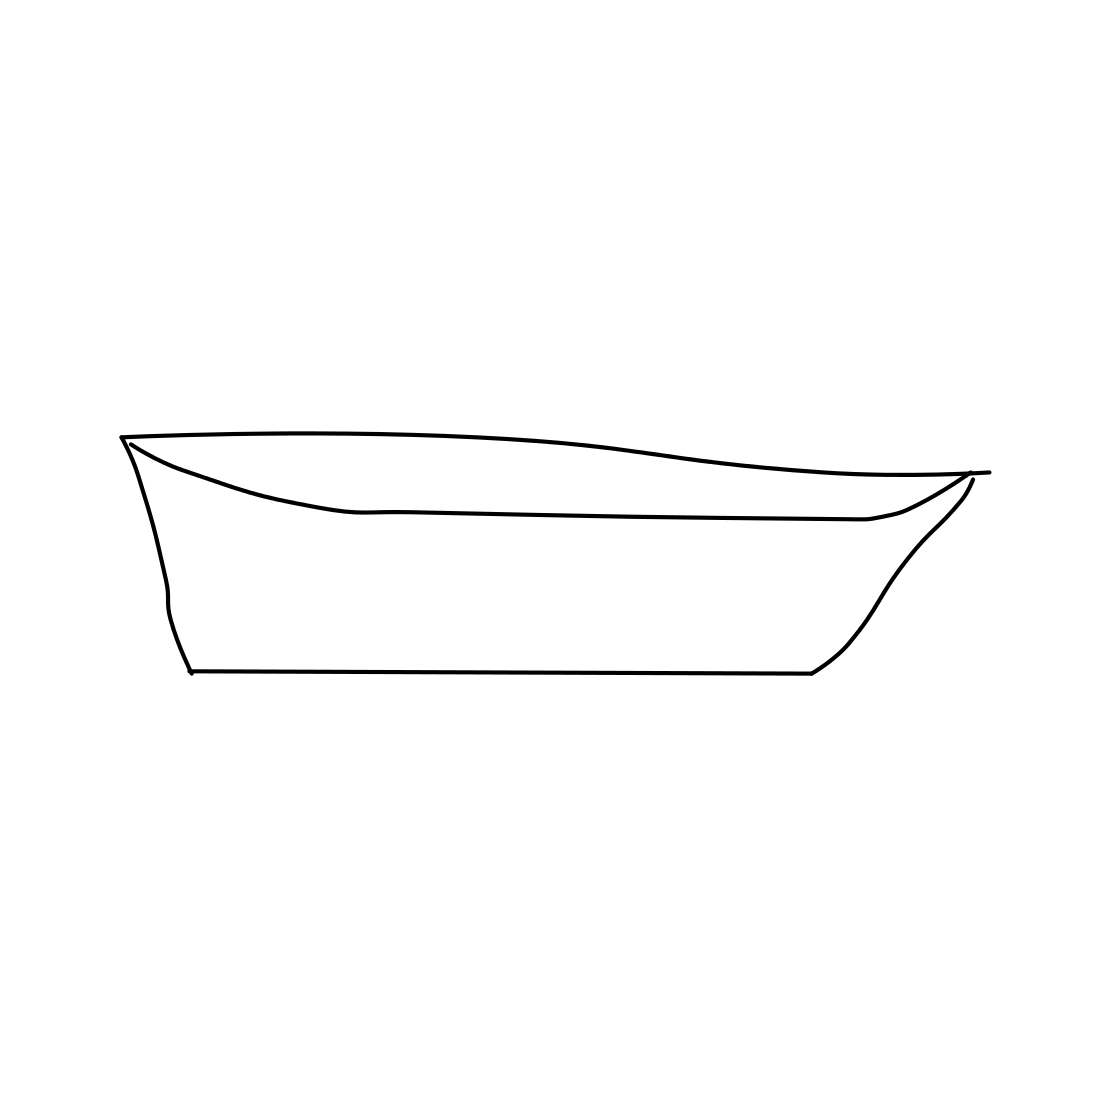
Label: canoe